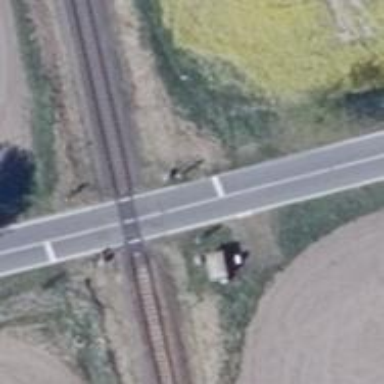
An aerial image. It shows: Railway level crossing.